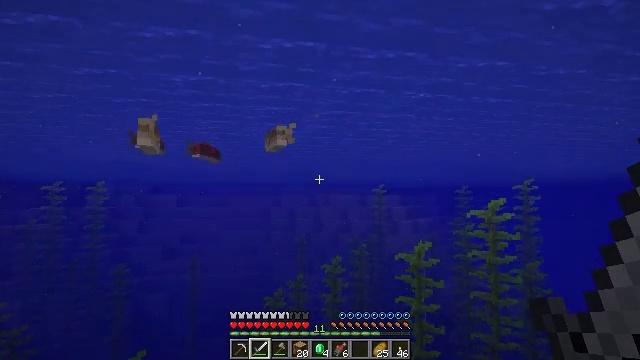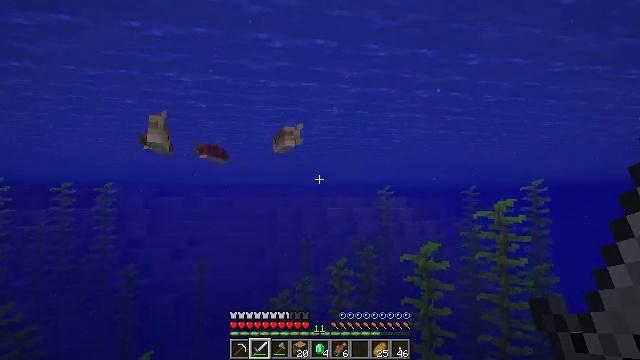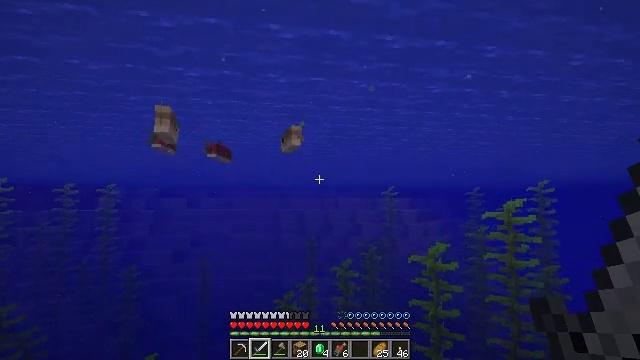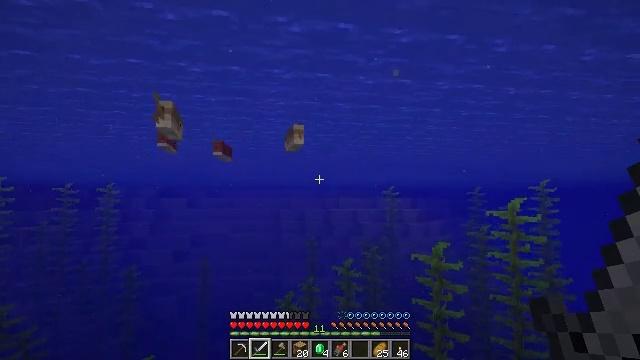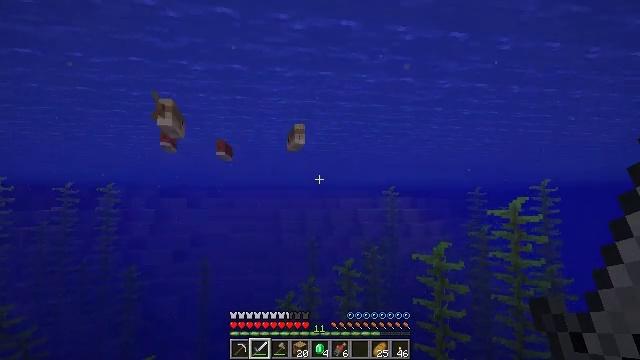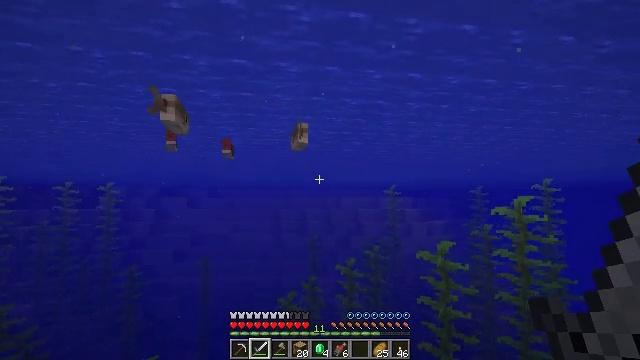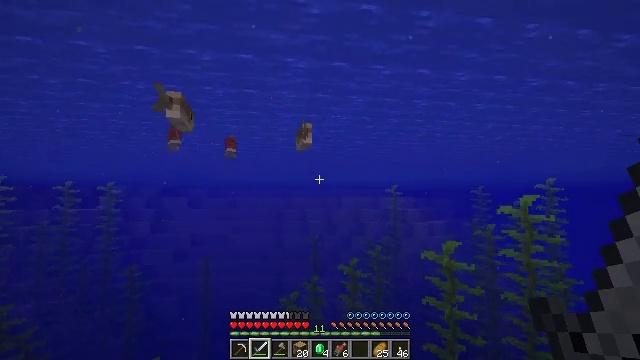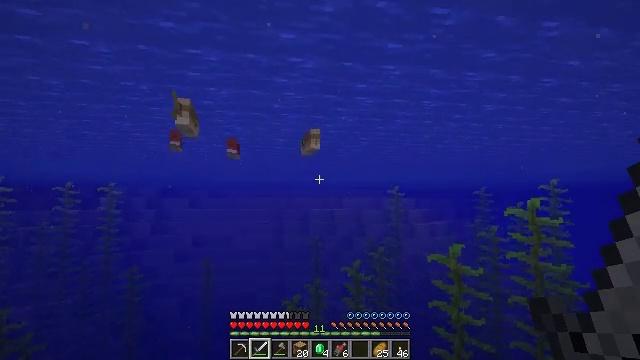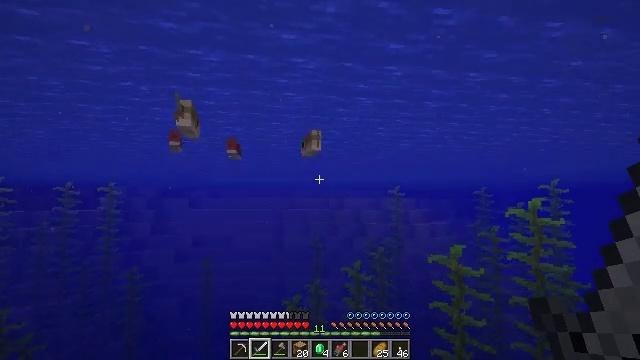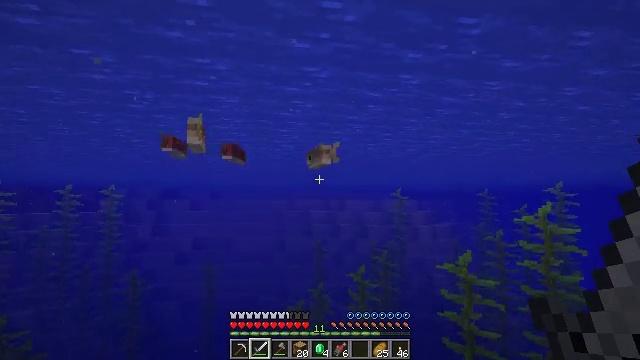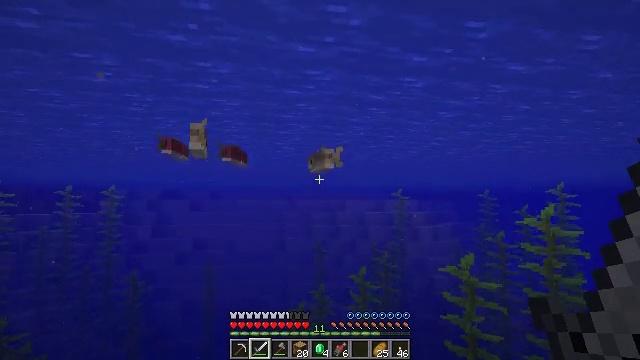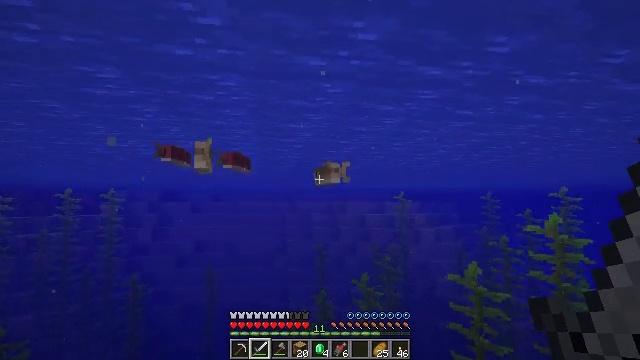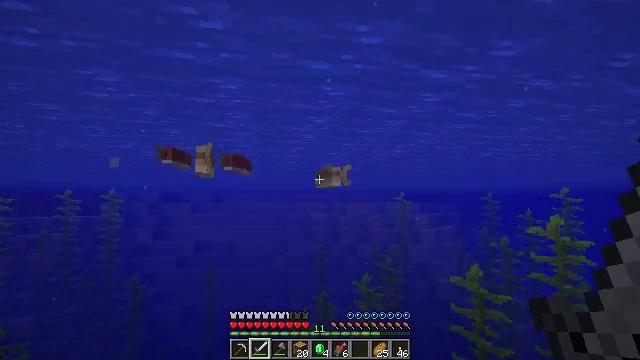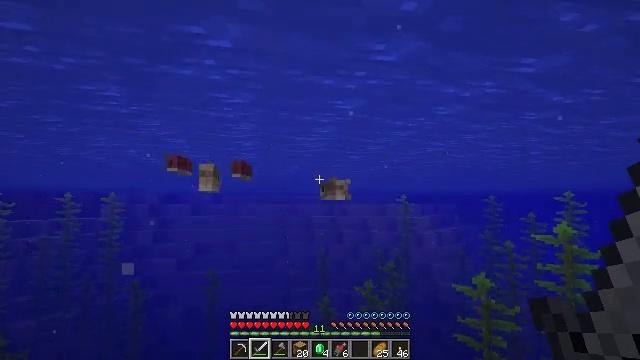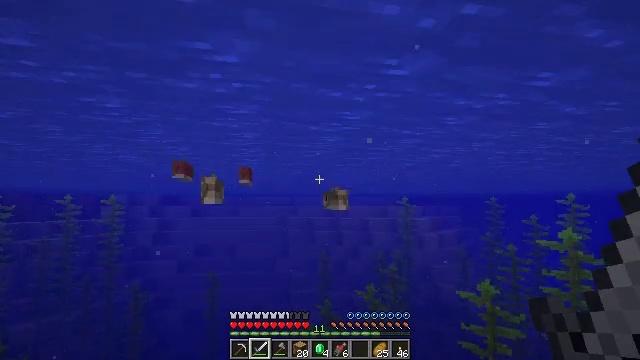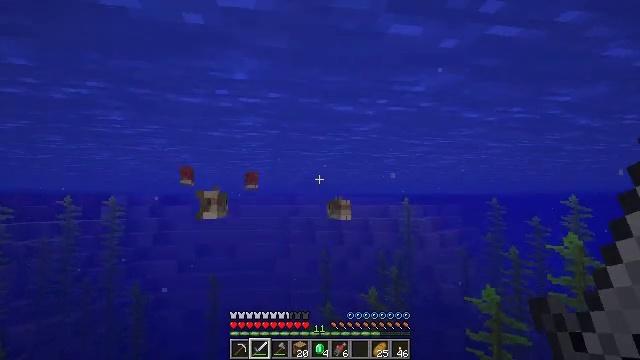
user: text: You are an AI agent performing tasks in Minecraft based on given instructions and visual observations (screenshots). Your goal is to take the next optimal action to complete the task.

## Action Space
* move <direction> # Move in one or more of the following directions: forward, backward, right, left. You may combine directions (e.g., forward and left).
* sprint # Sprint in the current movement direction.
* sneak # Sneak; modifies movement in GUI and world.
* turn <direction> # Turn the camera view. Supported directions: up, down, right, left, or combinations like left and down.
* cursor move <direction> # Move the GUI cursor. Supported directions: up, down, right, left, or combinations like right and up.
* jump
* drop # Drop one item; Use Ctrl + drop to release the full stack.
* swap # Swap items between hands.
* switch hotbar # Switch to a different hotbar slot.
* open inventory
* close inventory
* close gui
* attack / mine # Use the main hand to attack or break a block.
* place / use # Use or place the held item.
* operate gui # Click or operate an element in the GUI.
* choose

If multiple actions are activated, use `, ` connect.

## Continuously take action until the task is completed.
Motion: motion action
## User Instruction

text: Hunt fish.
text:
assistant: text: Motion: move forward and move left, turn left
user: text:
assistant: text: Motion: move forward and move left
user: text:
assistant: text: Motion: move forward and move left
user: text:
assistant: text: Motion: move forward and move left
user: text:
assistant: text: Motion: move forward and move left
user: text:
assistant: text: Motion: move forward and move left, jump
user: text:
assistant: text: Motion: move forward and move left, jump
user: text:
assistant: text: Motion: move forward and move left, jump
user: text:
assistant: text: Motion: move forward and move left, jump
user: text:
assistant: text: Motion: move forward and move left, jump
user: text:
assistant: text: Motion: move forward and move left, jump
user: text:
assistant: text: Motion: move forward and move left, jump
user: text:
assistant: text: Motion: move forward and move left, jump
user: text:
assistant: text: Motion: move forward and move left, jump
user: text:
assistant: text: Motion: move forward and move left, jump
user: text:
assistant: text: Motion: move forward and move left, turn down, jump
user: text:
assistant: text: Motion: move forward and move left, turn down, jump
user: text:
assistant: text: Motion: move forward and move left, turn down, jump
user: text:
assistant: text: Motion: move forward and move left, turn down, jump
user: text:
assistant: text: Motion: move forward and move left, turn down, jump
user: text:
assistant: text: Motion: move forward and move left, turn down, jump
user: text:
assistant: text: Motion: move forward and move left, turn down
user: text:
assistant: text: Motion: move forward and move left, turn down
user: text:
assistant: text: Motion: move forward, turn left
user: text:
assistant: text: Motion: move forward, turn left
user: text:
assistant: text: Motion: move forward
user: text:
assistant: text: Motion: move forward
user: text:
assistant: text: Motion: move forward, turn left
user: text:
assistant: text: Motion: move forward, turn left
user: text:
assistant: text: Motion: move forward, turn left